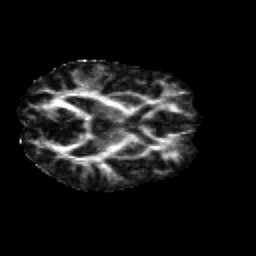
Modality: FA
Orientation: axial
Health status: healthy
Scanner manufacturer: siemens
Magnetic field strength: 3 T
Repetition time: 12 s
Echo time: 0.092 s